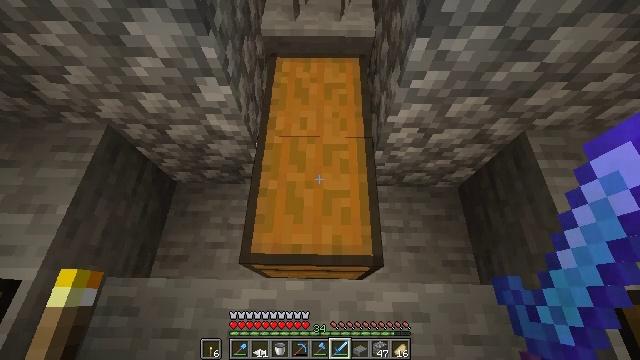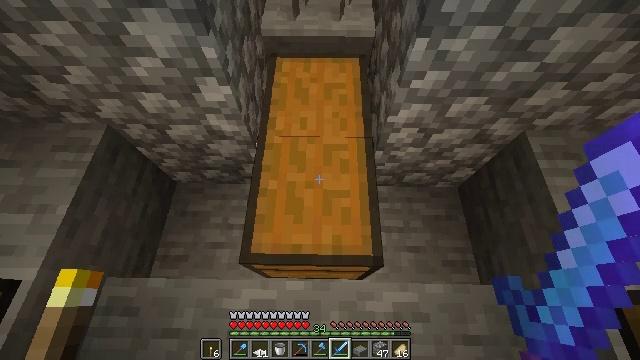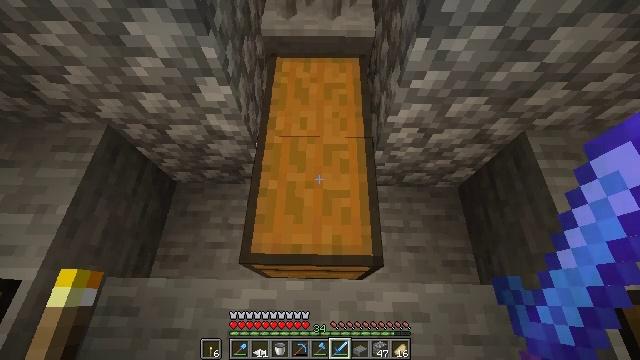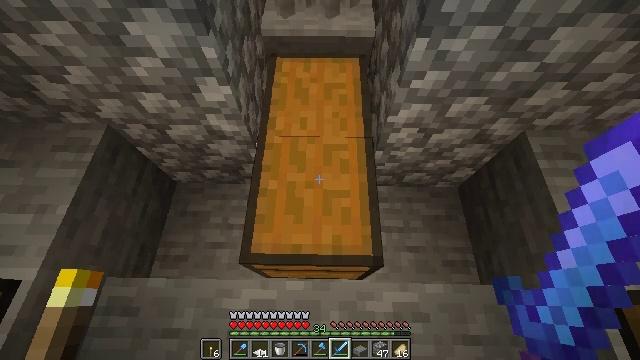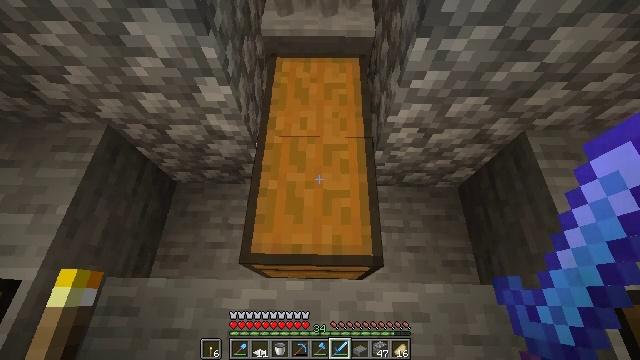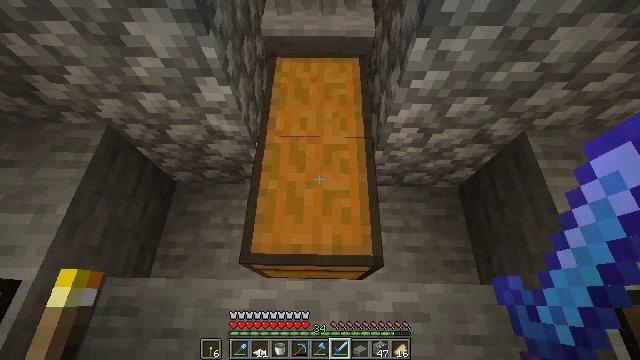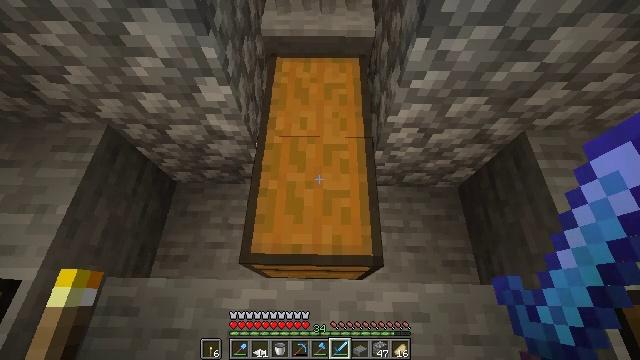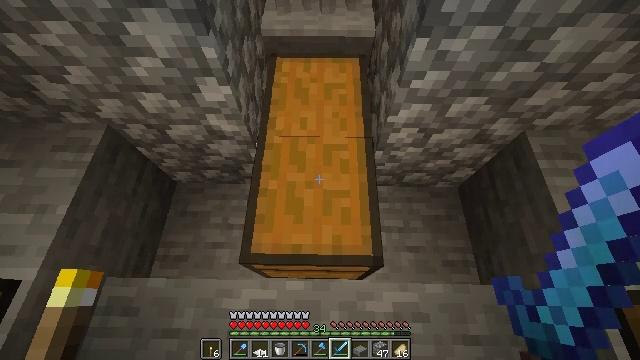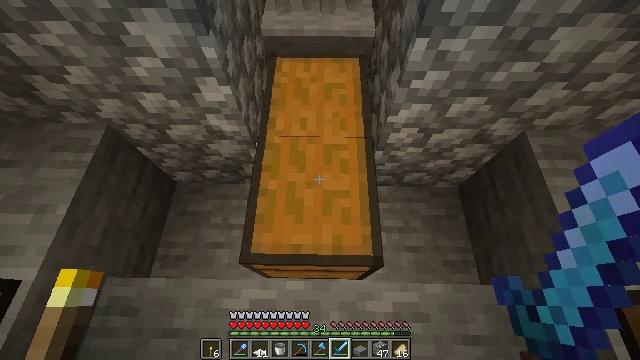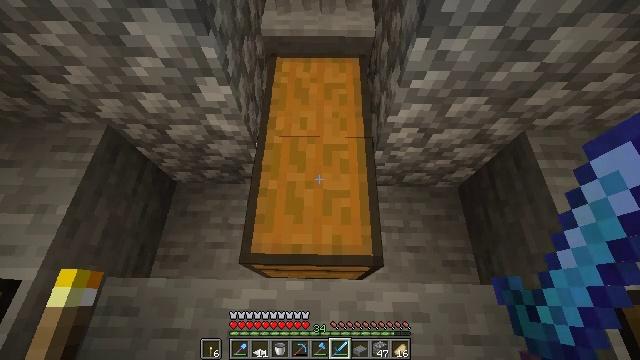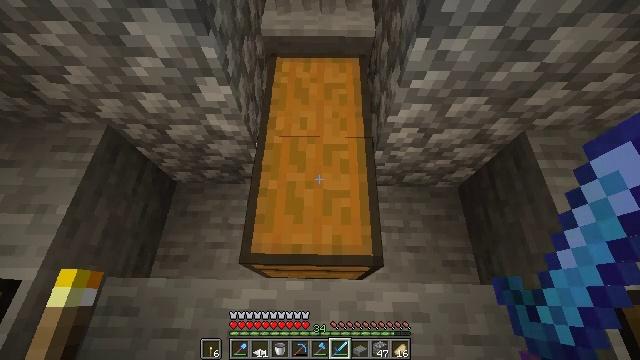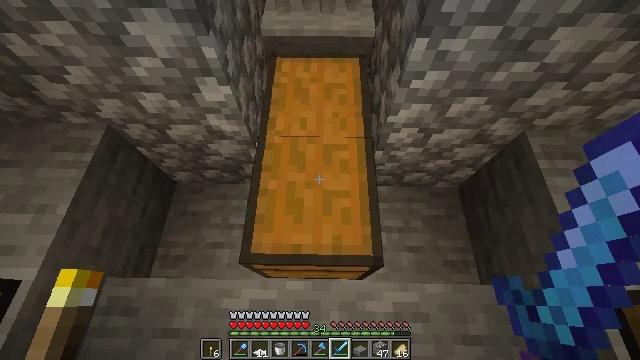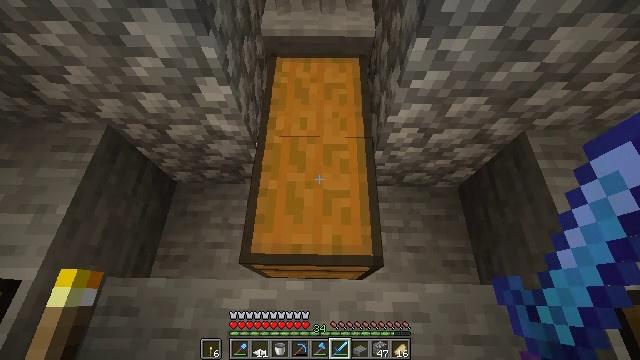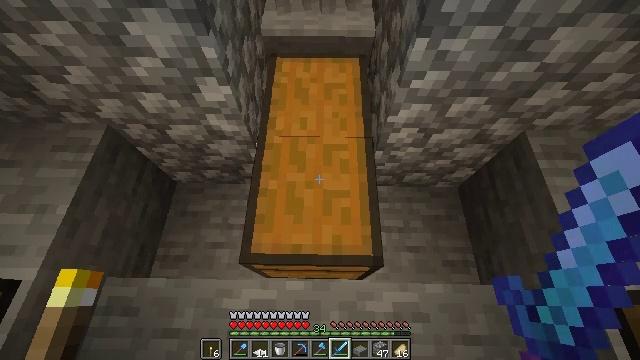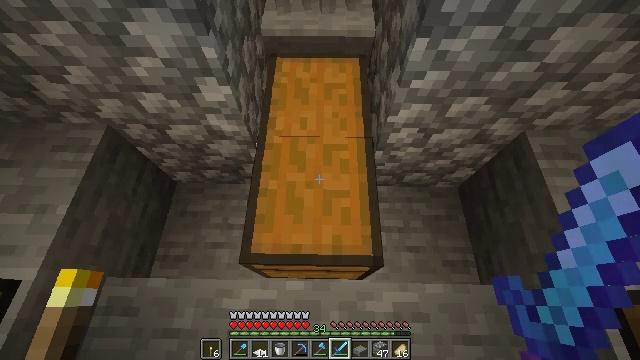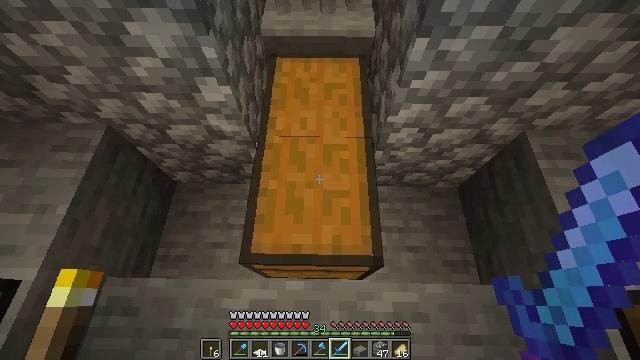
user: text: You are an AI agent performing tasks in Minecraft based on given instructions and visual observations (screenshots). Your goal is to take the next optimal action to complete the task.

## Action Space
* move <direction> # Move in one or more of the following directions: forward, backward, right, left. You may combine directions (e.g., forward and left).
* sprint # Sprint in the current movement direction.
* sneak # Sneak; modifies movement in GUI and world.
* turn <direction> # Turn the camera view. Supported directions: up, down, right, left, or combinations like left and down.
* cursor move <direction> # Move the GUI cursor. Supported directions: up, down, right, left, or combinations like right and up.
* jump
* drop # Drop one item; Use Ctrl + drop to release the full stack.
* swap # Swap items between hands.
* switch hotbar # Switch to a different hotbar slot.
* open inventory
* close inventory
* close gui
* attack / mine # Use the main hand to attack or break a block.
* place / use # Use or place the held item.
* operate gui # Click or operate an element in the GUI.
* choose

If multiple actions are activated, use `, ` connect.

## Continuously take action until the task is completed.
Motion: motion action
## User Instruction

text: Remove a diamond sword from the inventory.
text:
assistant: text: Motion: no_op
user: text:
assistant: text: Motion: no_op
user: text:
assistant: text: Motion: no_op
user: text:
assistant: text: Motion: no_op
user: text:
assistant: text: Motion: no_op
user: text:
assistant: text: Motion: no_op
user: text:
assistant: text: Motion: no_op
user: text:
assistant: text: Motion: no_op
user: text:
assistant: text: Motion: no_op
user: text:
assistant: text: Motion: no_op
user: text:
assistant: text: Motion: no_op
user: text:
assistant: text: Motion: no_op
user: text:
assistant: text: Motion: no_op
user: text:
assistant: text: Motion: no_op
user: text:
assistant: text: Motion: no_op
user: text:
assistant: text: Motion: no_op
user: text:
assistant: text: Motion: no_op
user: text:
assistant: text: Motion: no_op
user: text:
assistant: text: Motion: no_op
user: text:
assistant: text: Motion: no_op
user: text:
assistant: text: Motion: no_op
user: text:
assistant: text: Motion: no_op
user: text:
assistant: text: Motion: no_op
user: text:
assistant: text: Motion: no_op
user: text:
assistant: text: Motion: no_op
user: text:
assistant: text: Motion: no_op
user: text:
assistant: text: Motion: no_op
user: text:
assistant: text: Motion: no_op
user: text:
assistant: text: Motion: no_op
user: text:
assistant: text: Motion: no_op